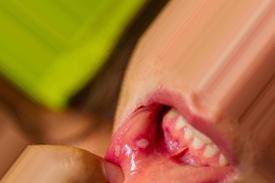
Condition: Mouth Ulcer